Question: I am using google map chat api to create a image .I am generating following url
<URL>

This is the image i am getting.
But i want "by qwerty" in another line.
I tried to insert or | but it is not working.
Any idea how to do this?
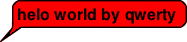
Answer: You are looking for something like that I guess :
<URL>
Take a look at the <URL>.
The first line will be always larger, and it seems you can't do anything for that.
> One or more lines of text, for multi-line text bubbles. Each line is separated by a | mark. The first line will be shown larger and boldface. Spaces must be replaced by +.